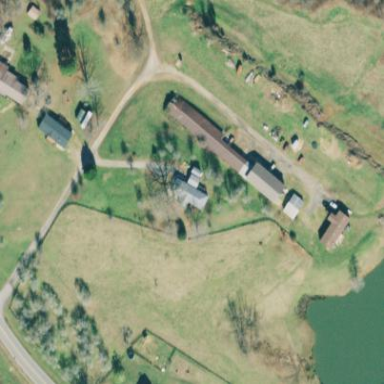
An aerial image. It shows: Poultry house.